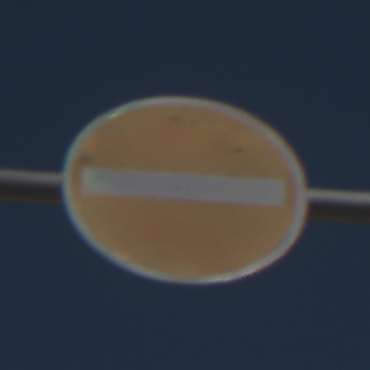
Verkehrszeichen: VerbotDerEinfahrt
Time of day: Midday
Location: Outdoor (Nature)
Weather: Clear
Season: Summer
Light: Natural